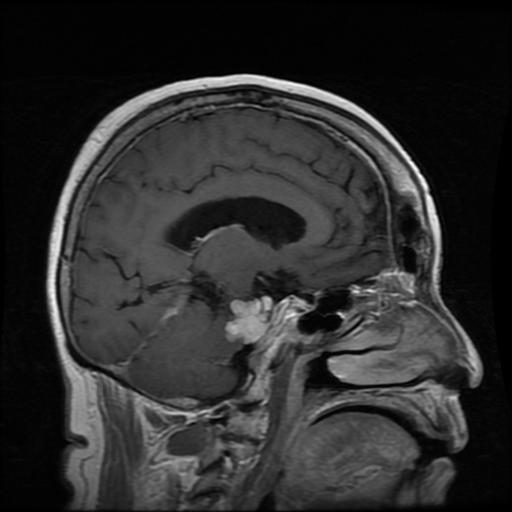
Label: meningioma